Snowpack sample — Buffalo Mountain, Silverthorne, Colorado, USA (1/25/25, 10:11 AM MST)
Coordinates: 39.6222, -106.1139
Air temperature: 22 °F
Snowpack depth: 110 cm
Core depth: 40 cm
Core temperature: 46.4 °F
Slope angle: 12°, slope face: 102°
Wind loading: high
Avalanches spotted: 0
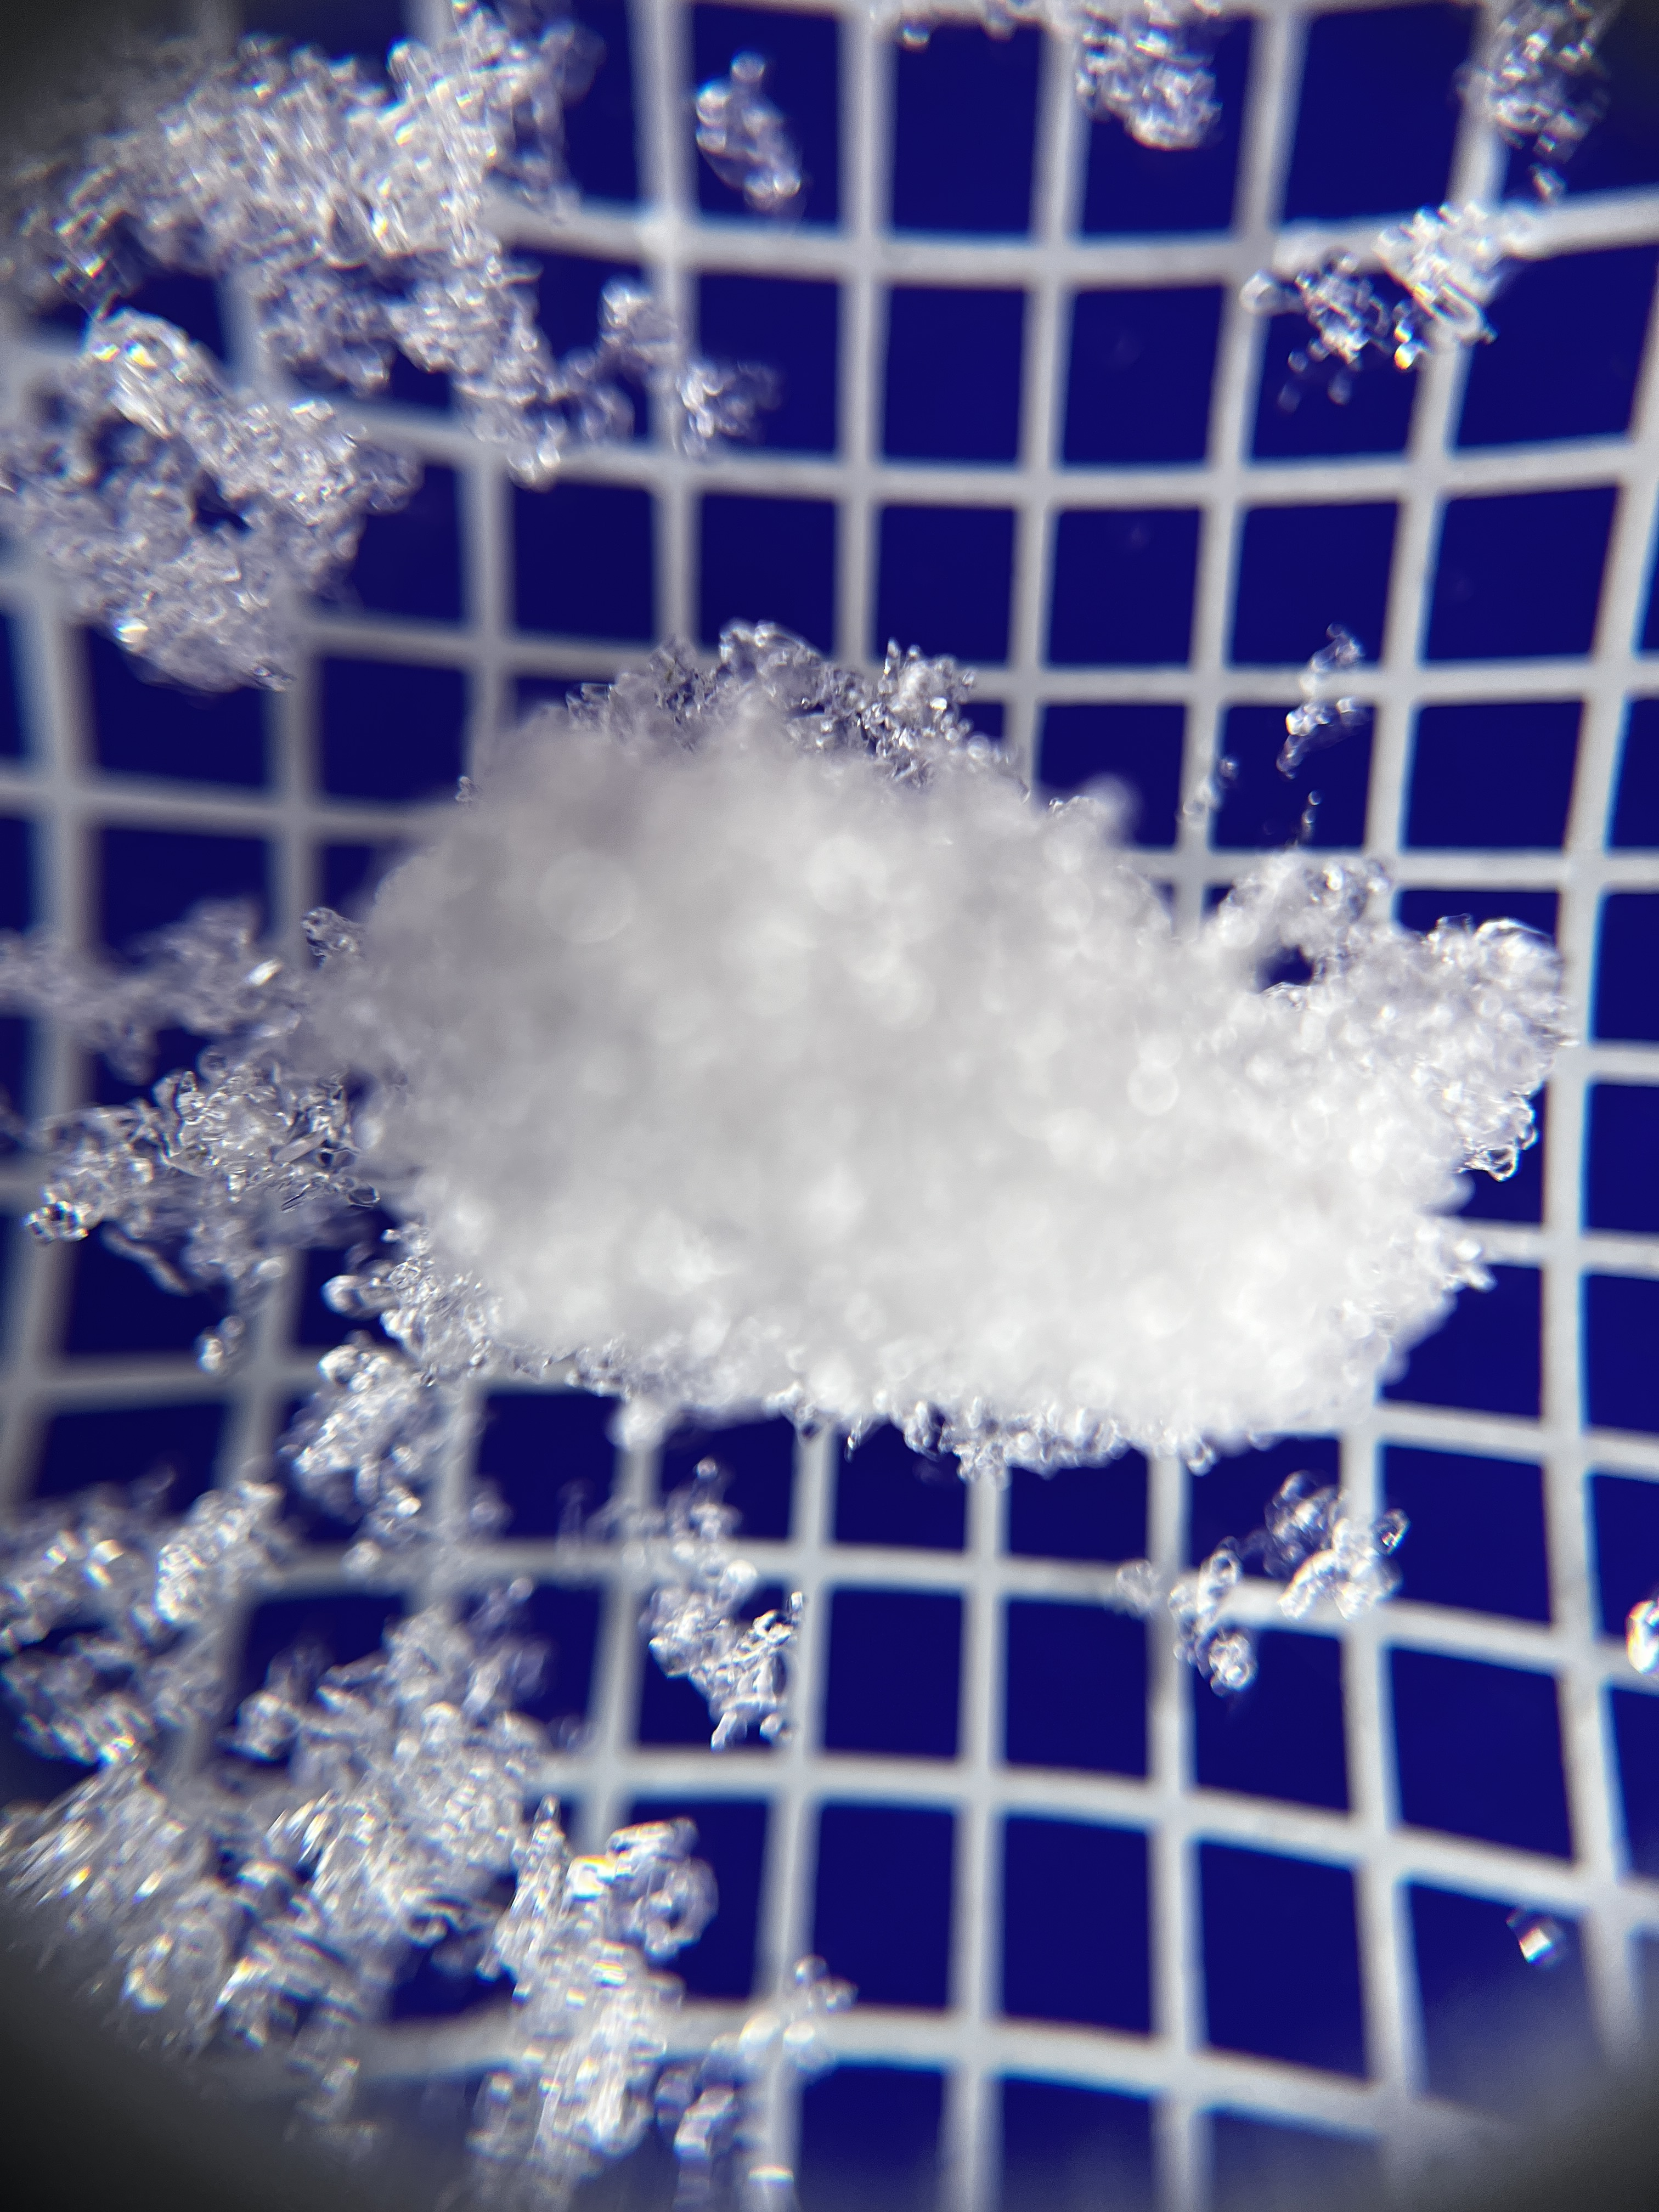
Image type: magnified_profile
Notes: No avalanches nearby, collected on the outskirts of a fire break 15 meters from the treeline, on way to Buffalo and Red Mountain